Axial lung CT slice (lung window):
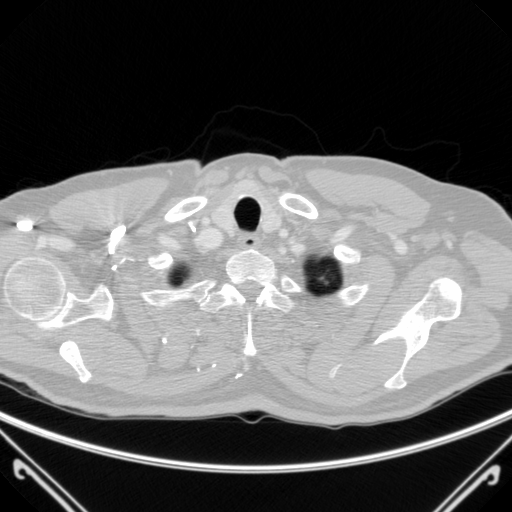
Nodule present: no